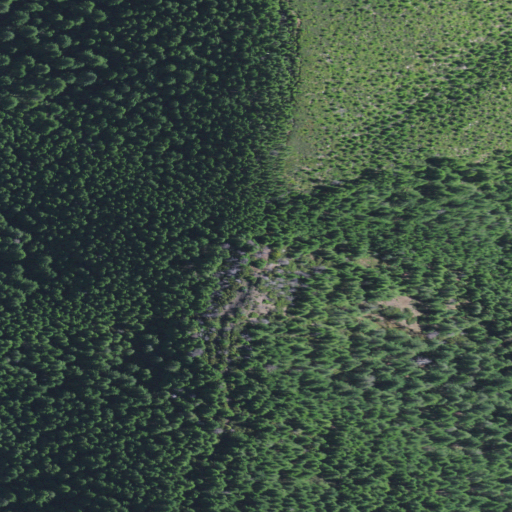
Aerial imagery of mountain in Oregon named Rocky Peak containing only evergreen forest